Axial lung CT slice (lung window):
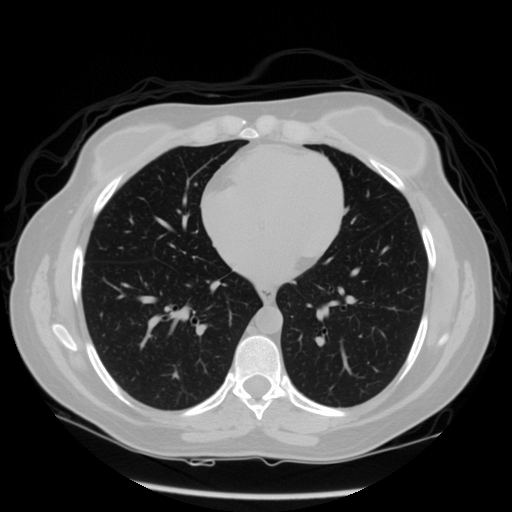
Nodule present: no